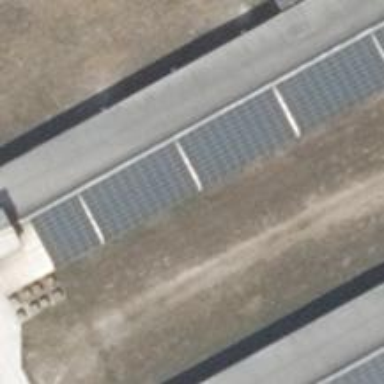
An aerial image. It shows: Small solar photovoltaic panel generator is producing electricity.